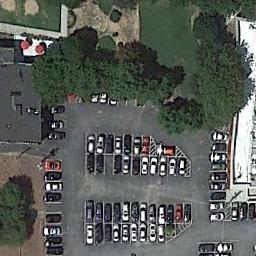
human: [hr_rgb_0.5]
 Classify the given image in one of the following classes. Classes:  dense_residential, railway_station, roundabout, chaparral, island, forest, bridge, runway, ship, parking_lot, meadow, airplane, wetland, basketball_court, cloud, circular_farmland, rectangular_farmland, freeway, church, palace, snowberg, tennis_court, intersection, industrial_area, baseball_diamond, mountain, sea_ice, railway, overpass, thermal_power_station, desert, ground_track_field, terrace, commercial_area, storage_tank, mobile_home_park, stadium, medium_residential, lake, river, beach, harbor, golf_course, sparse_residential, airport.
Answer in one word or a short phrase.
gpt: parking_lot